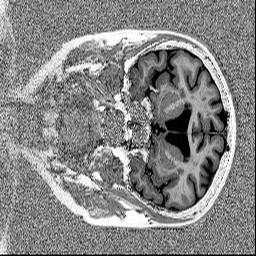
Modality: MP2RAGE
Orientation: coronal
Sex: female